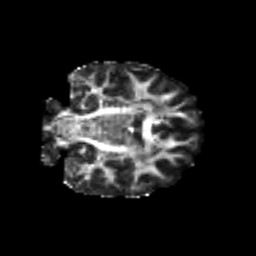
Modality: FA
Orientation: coronal
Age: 24
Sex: female
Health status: healthy
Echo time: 0.074 s